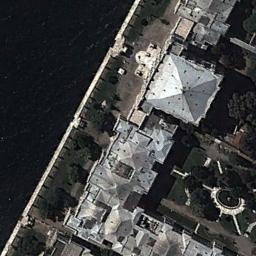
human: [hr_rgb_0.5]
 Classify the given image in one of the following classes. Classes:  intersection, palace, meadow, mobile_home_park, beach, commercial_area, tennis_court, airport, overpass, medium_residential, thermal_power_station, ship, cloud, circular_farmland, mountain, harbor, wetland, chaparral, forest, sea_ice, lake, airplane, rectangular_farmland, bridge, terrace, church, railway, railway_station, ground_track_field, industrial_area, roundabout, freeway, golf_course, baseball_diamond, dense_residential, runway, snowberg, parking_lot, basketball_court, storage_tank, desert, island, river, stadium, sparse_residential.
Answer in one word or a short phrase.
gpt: palace